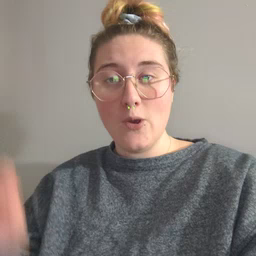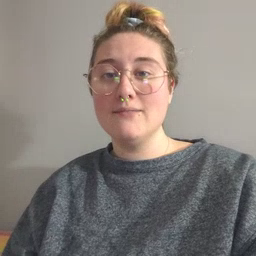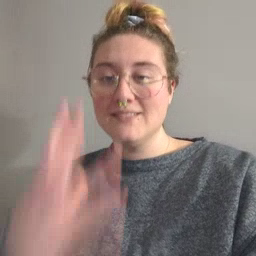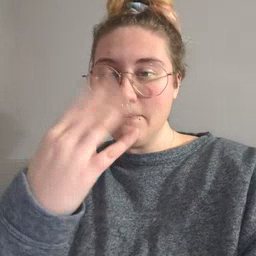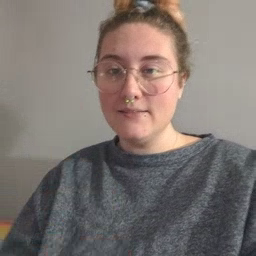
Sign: sleepy